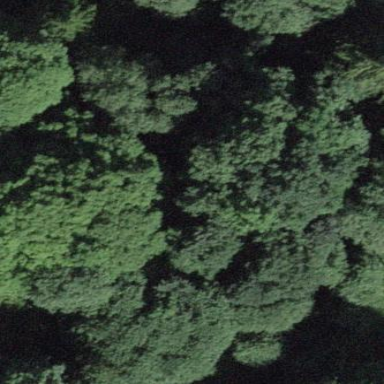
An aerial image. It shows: Forest area.